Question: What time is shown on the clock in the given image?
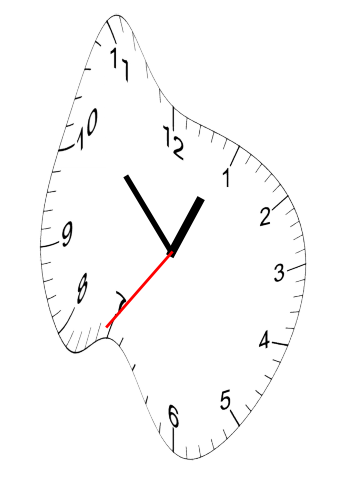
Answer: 12:52:36